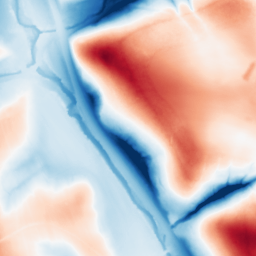
Category: multiscale
Decomposition family: dog_multiscale
Decomposition parameters: sigma_ratio: 2
n_scales: 6
base_sigma: 0.5
Upsampling method: quadratic
Upsampling parameters: scale: 4
Upsampling scale: 4